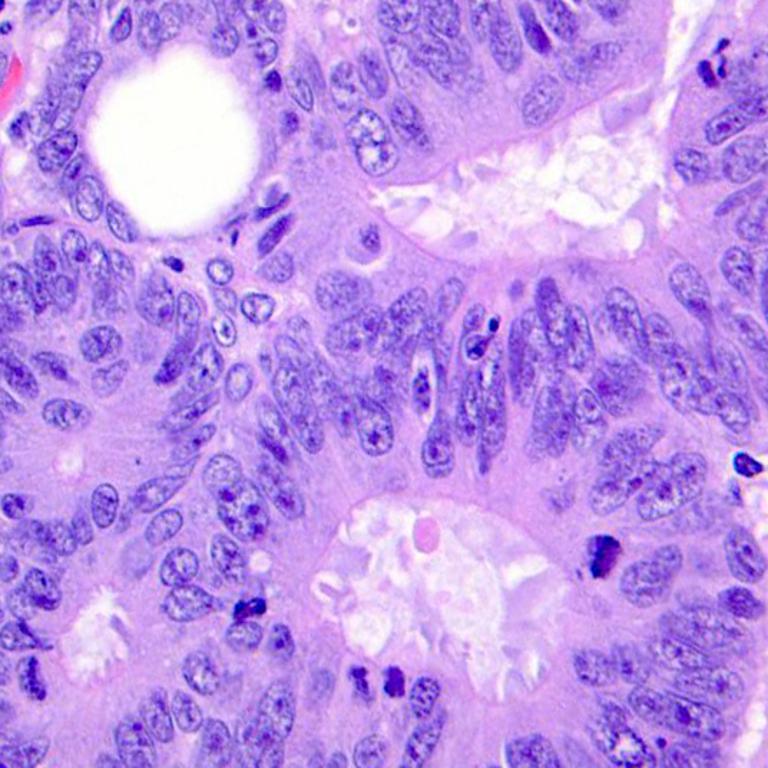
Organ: colon
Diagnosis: adenocarcinomas